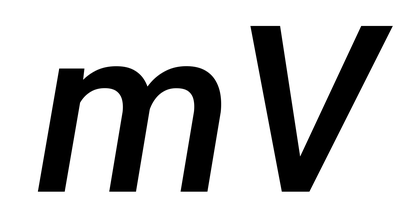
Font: Roboto-Italic_Medium_Italic